Question: I am interested in finding the t2' with the help of , and .
Actually I am using some projection matrix T (this will be used to project point x and y which is clear in the Image attached) on x and y to get the points and . Again I have to use the matrix on and to find the and . But I don't want to exactly use the matrix T to do this just to avoid the lots of multiplication.
Is there any way to find with the help of t1' and the result followed in the case of t1 and t1'.
'''
T*x = t1
T*y = t2
t*x' = t1'
'''
I am attaching picture for better visibility of the question.

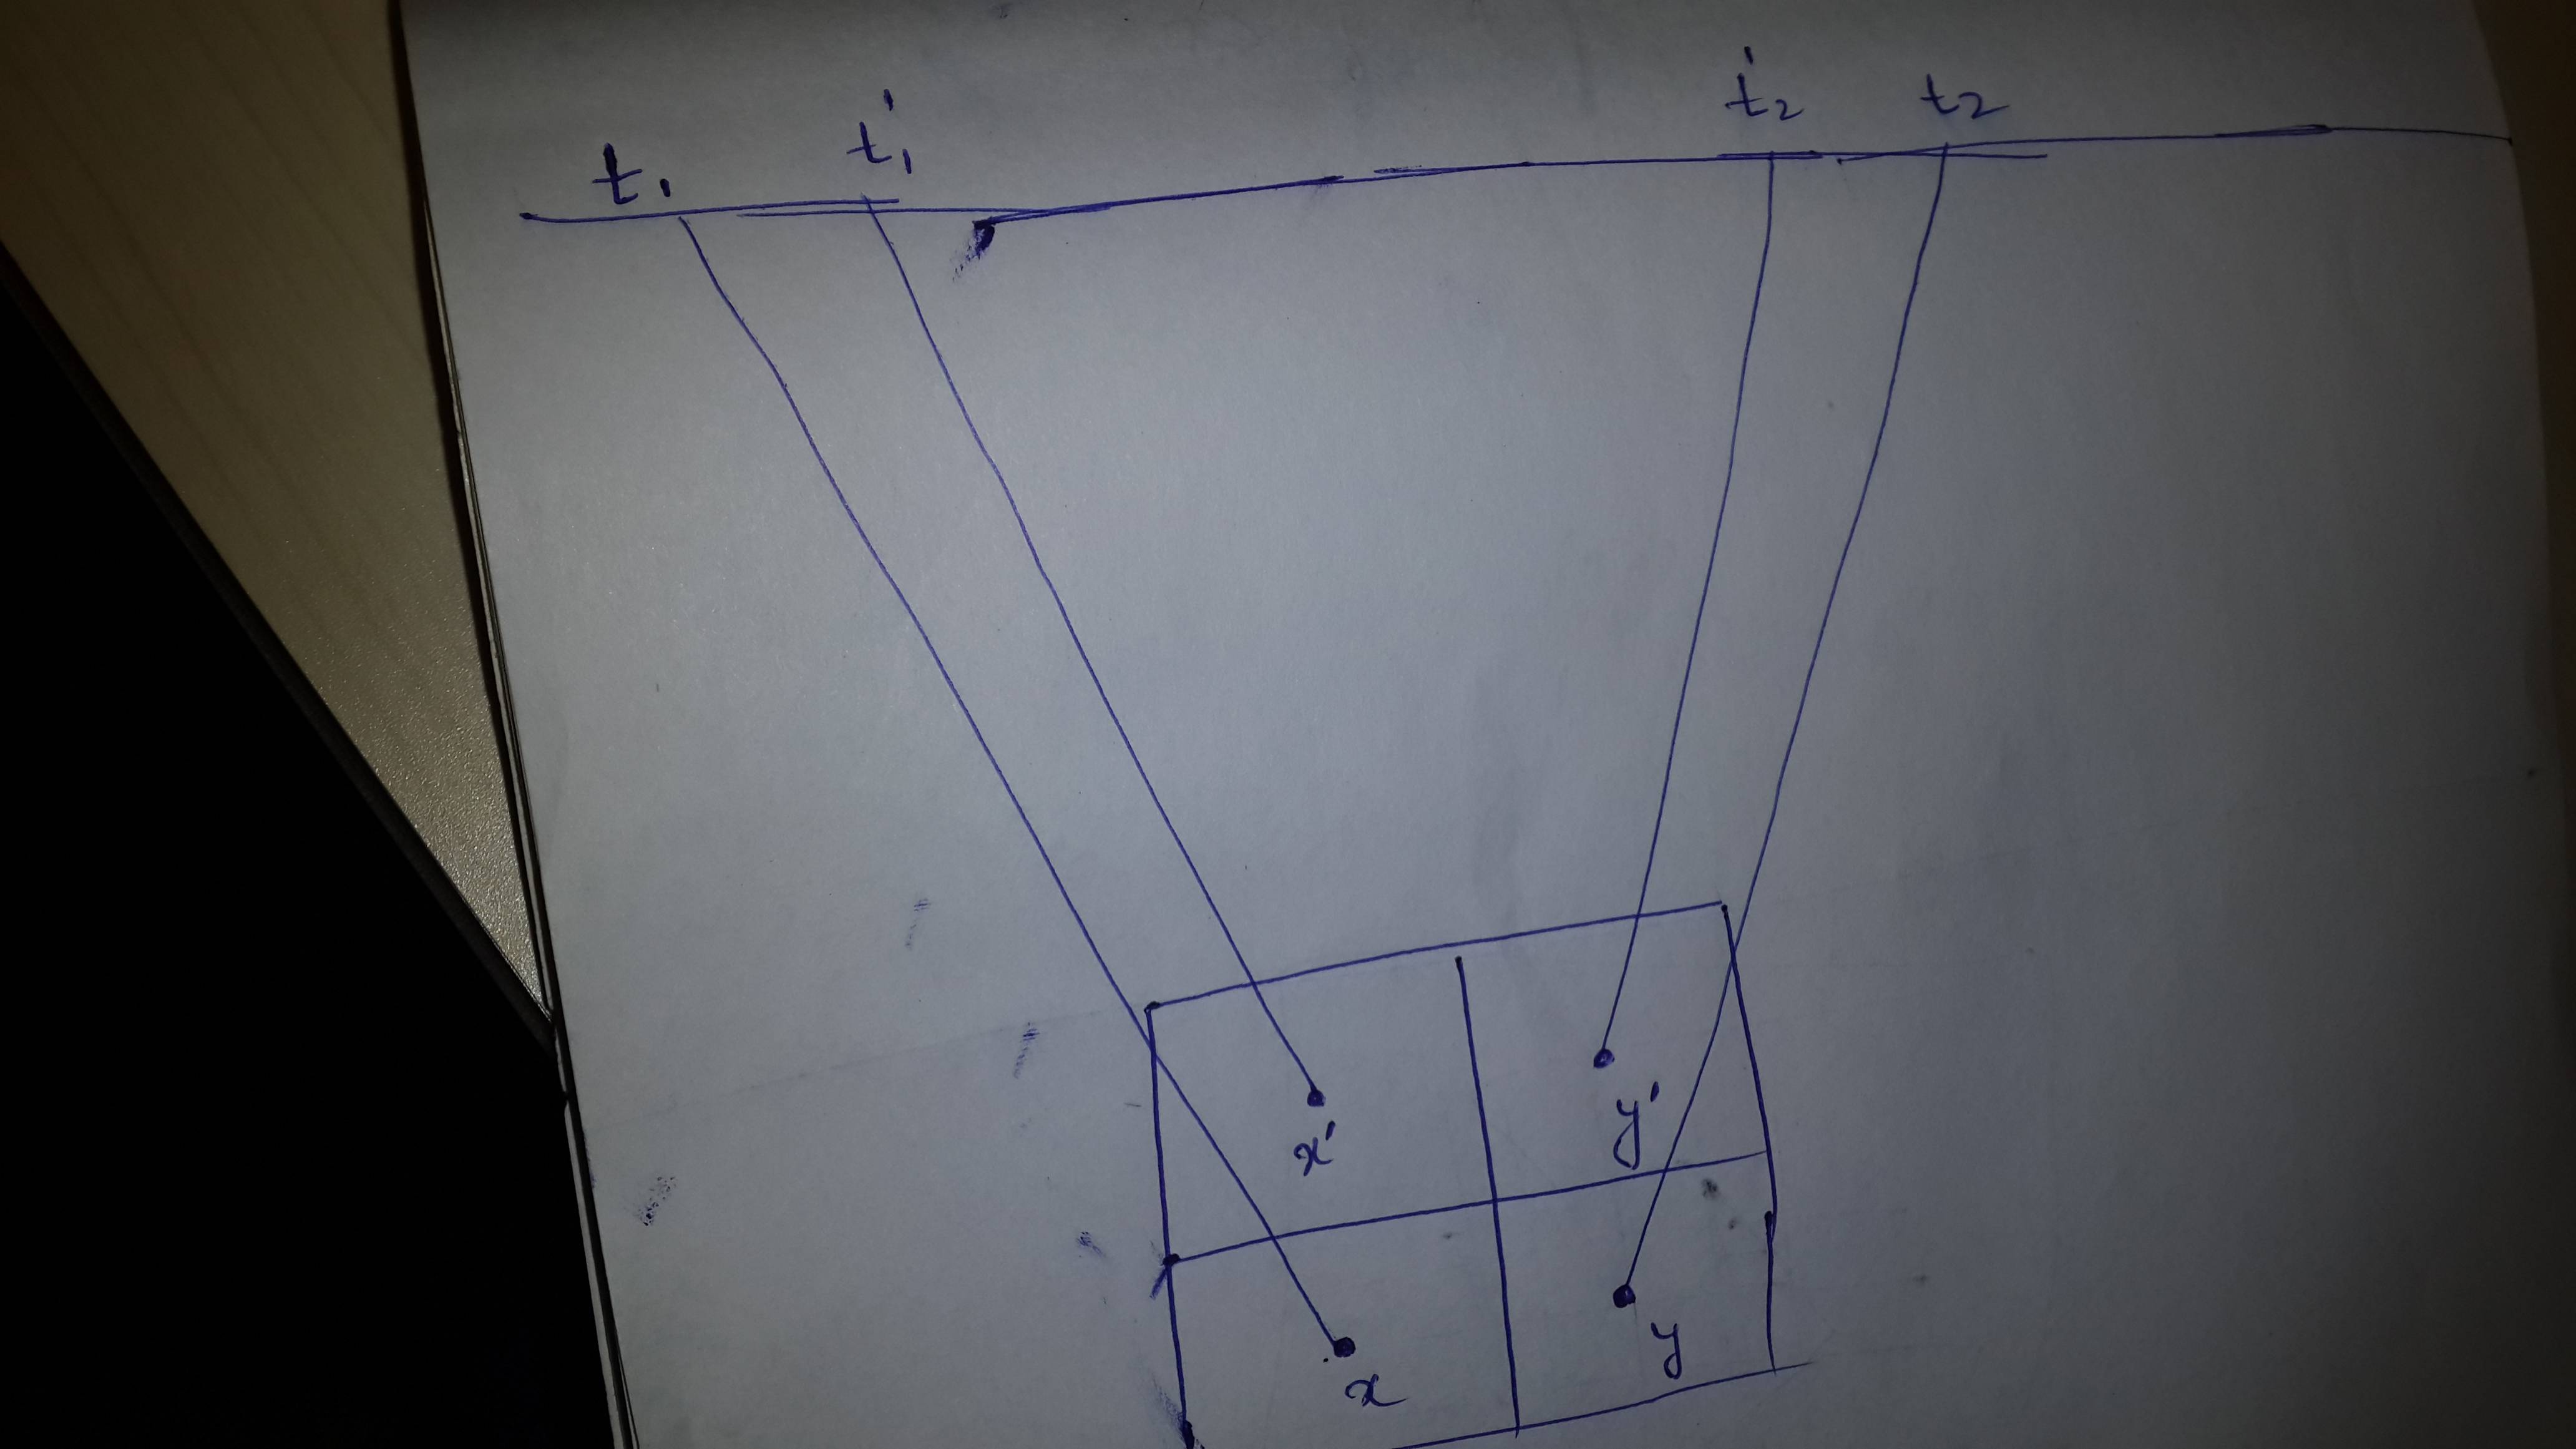
Answer: If there is a linear relationship between the variables, you can use that same relationship after applying 'T' because 'T', being a linear transformation, will preserve those relationships.
So, let's assume that the relationship you have verifies 'y - x = y' - x''. This assumption is consistent with the one you wrote in the comment because there 'y - x = (0, 1)' and 'y'- x' = (0, 1)' too.
So, applying 'T' to both sides of the equation we have: 'T(y - x) = T(y' - x')'. Now, using that 'T' preserves linear combinations (i.e., 'T(u + sv) = T(u) + sT(v)' for all vectors 'u','v' and scalars 's'), we get: 'Ty - Tx = Ty' - Tx''. With your variable names we get: 't2 - t1 = t2' - t1''. Solving for 't2'' leads to 't2' = t2 - t1 + t1''.
If the actual relationship between 'x', 'y', 'x'' and 'y'' happens to be different but still linear you can apply the same reasoning to it.